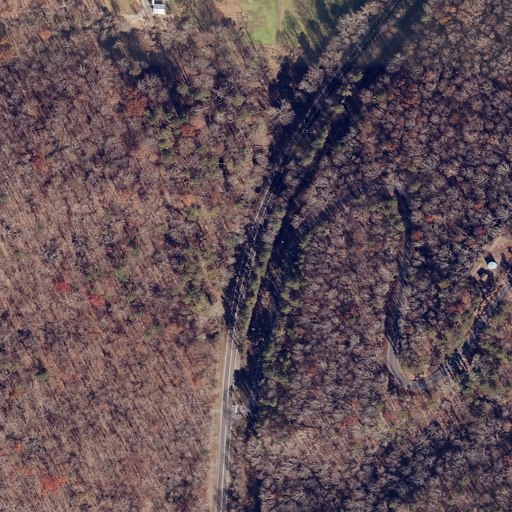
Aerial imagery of gap in Alabama named Hyatt Gap containing deciduous forest, open development, pasture, and low intensity development